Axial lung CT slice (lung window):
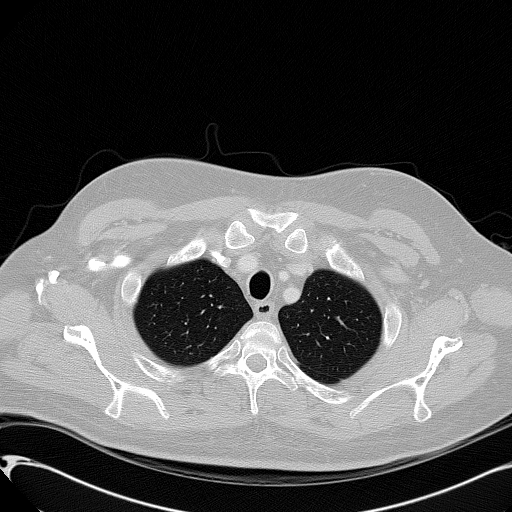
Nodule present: no